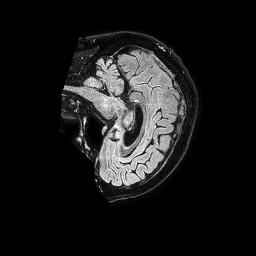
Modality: FLAIR
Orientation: sagittal
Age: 68
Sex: male
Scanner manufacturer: philips
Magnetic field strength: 1.5 T
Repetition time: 4.8 s
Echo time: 0.3 s